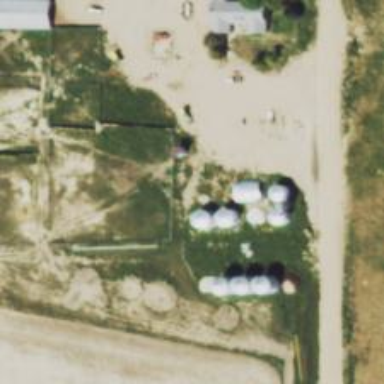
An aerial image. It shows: Silo.